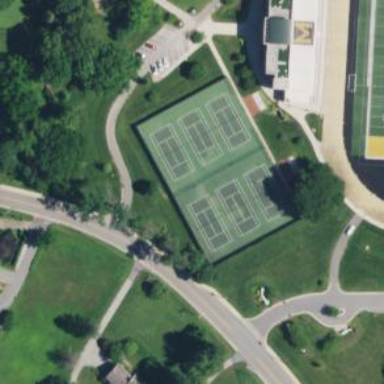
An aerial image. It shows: Tennis court in leisure pitch.